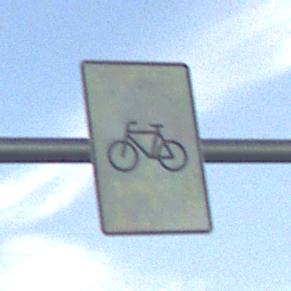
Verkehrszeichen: RadverkehrOhnePfeilsymbol
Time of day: SunriseSunset
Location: Outdoor (RoadRail)
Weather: PartlyCloudy
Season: NotSpecified
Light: Natural